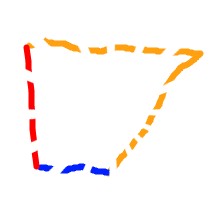
Shape: trapezoid